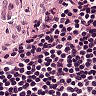
Metastatic tissue present: no